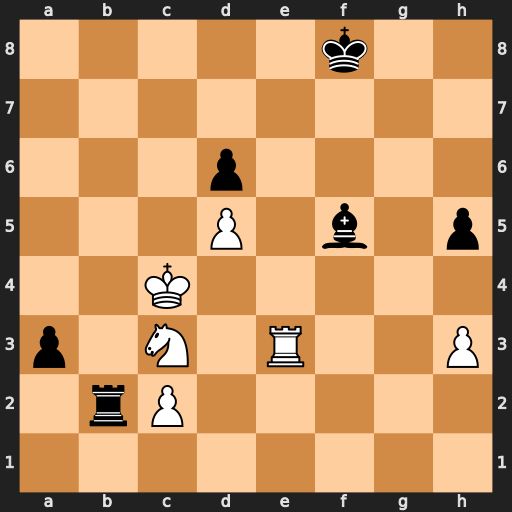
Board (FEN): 5k2/8/3p4/3P1b1p/2K5/p1N1R2P/1rP5/8
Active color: w
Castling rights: -
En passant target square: -
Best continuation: Rf3 Kf7 Rxf5+